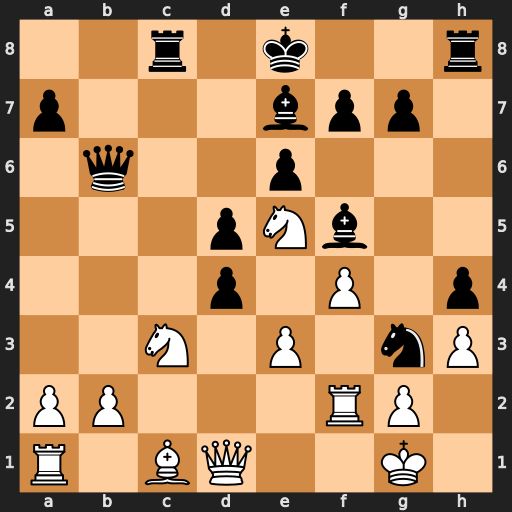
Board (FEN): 2r1k2r/p3bpp1/1q2p3/3pNb2/3p1P1p/2N1P1nP/PP3RP1/R1BQ2K1
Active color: w
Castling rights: k
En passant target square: -
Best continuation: Qa4+ Kf8 Nd7+ Kg8 Nxb6